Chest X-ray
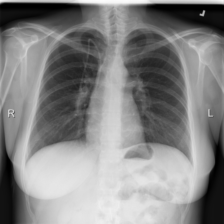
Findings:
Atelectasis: negative
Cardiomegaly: negative
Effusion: negative
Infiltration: negative
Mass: negative
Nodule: negative
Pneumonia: negative
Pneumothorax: negative
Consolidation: negative
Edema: negative
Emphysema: negative
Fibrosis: negative
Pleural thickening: negative
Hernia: negative